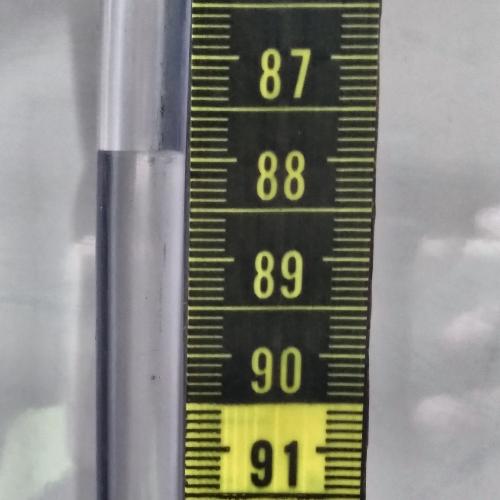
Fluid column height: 87.9 cm